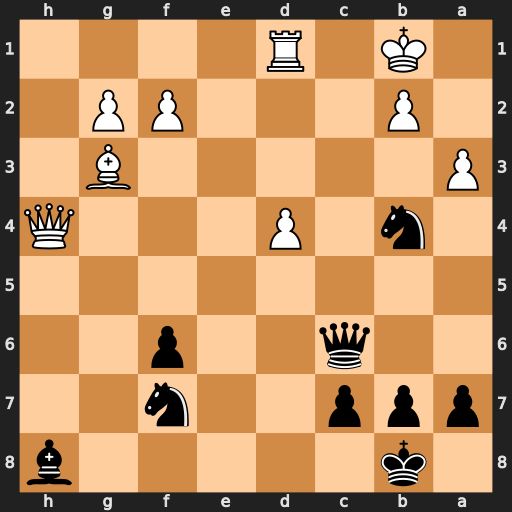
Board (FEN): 1k5b/ppp2n2/2q2p2/8/1n1P3Q/P5B1/1P3PP1/1K1R4
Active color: b
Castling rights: -
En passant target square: -
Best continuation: Qc2+ Ka1 Qxd1#